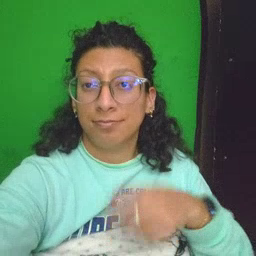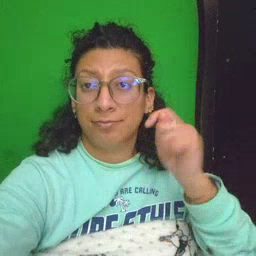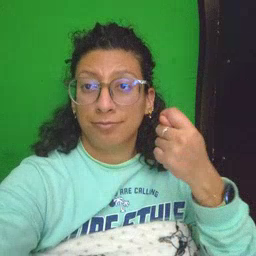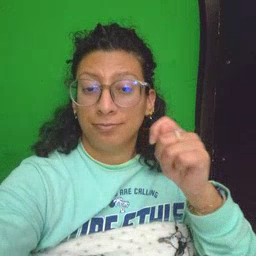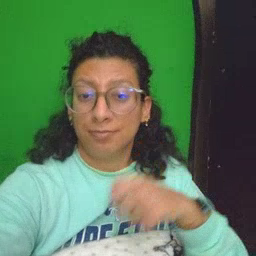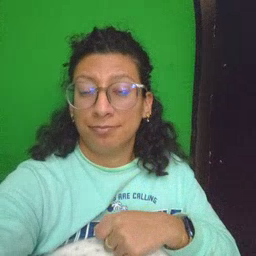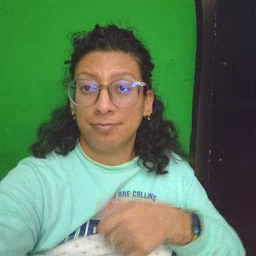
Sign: toy